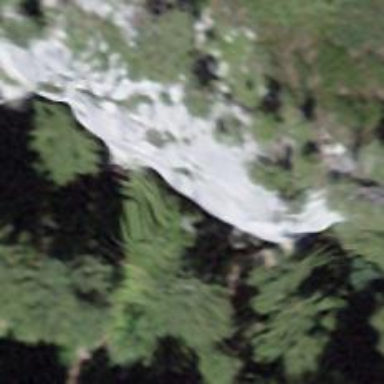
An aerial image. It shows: Natural cliff.